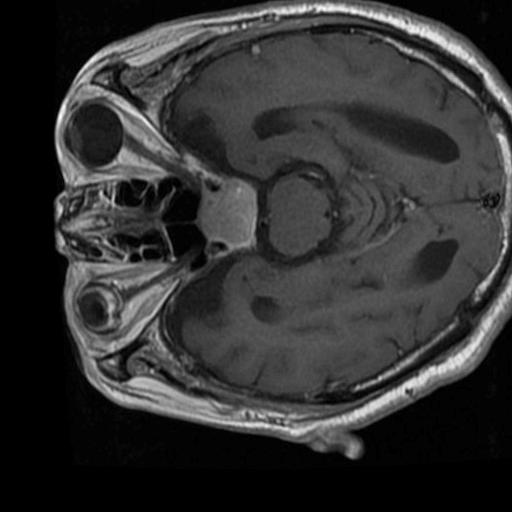
Label: brain_tumor